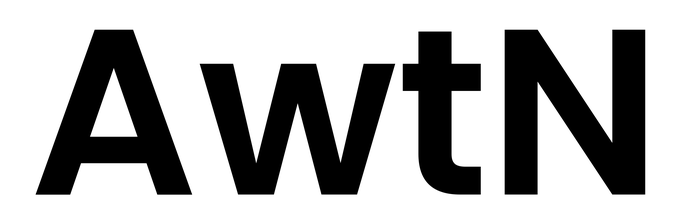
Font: Poppins-SemiBold